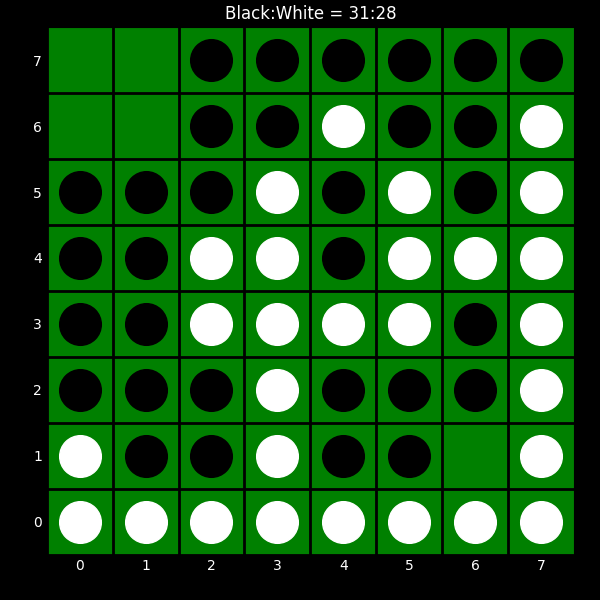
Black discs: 31
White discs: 28